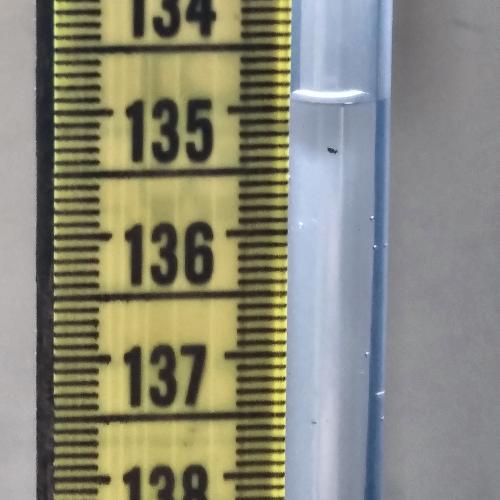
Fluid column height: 134.9 cm